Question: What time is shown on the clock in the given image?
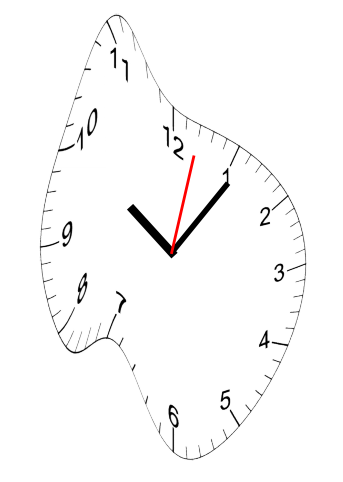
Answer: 10:06:02